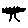
Label: tree